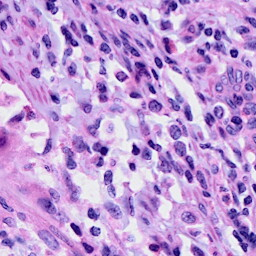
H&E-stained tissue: Cervix